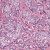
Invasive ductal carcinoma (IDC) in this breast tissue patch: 0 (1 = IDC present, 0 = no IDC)